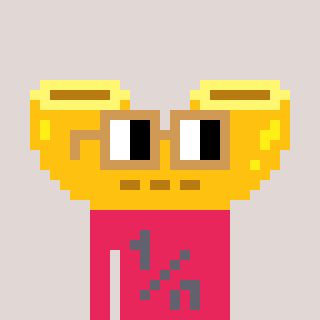
a pixel art character with square brown glasses, a macaroni-shaped head and a redpinkish-colored body on a warm background